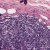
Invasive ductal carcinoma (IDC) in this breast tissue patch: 0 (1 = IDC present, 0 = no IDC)